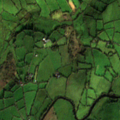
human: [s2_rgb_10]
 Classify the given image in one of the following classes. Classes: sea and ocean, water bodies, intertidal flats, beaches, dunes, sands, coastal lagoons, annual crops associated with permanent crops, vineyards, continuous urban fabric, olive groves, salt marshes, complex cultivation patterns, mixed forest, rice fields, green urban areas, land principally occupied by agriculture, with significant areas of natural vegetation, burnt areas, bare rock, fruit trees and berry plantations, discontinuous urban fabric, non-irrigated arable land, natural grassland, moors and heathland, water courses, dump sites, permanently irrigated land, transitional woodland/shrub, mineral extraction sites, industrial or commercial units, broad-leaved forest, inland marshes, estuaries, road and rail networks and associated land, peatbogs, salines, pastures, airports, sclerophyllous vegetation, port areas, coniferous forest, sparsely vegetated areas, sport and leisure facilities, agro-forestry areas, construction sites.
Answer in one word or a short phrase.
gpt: pastures